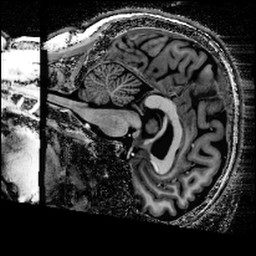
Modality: T1w
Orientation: sagittal
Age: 45
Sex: female
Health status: healthy
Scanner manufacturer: siemens
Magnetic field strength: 9.4 T
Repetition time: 9 s
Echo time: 0.0023 s